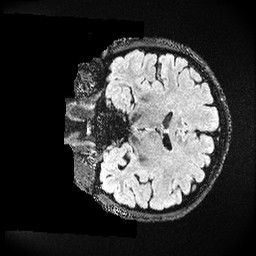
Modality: FLAIR
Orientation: coronal
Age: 35
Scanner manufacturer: ge
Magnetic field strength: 3 T
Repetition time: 4.802 s
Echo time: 0.1162 s